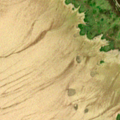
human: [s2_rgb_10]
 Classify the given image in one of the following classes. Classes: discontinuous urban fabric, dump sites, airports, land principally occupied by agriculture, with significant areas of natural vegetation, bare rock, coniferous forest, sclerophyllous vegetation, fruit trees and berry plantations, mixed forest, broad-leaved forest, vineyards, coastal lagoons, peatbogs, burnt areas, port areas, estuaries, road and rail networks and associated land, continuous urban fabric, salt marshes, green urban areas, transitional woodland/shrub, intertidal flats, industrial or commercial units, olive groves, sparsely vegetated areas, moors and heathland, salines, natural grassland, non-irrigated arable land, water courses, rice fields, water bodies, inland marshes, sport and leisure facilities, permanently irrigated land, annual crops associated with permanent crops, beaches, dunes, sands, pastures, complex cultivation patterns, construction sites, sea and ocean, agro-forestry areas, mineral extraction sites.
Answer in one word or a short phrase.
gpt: salt marshes, intertidal flats, estuaries